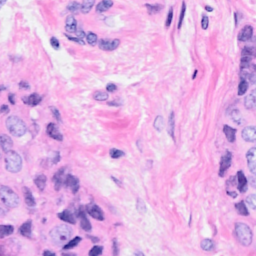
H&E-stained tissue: Breast